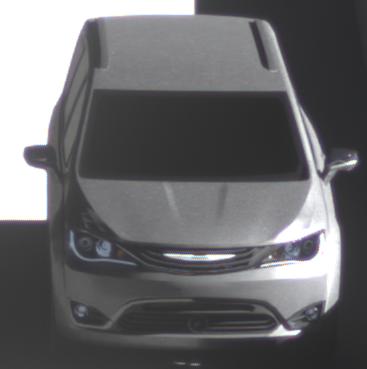
Make: Chrysler
Model: Pacifica
Detailed model: -
Model produced from: 2016
Model produced until: 2020
Doors: 5
Color: gray
Road condition: dry road
Daytime: morning or afternoon
Contrast: high contrast